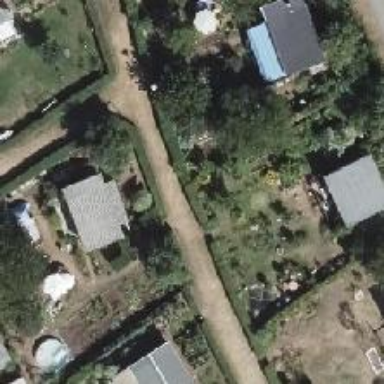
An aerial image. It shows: Plot in the allotments.